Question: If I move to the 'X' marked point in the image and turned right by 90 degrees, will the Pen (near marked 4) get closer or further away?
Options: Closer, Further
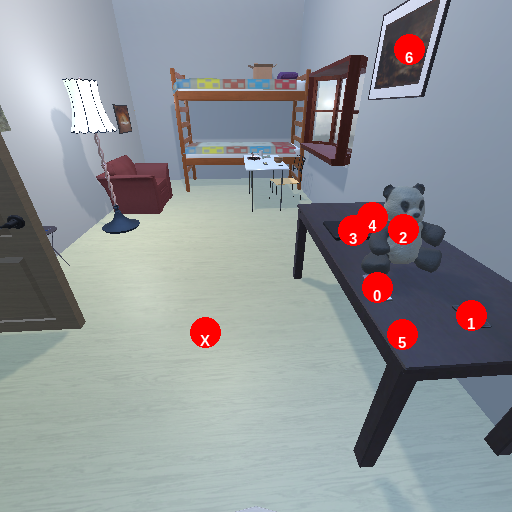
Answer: Closer